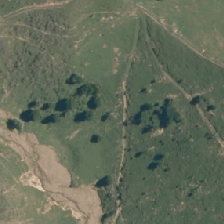
Land cover: high_producing_grassland